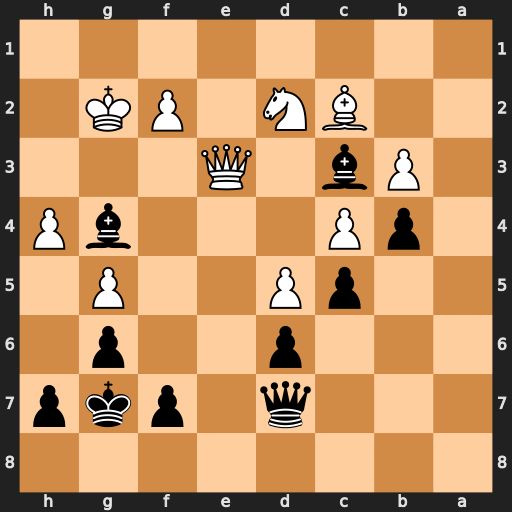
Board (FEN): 8/3q1pkp/3p2p1/2pP2P1/1pP3bP/1Pb1Q3/2BN1PK1/8
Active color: b
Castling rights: -
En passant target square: -
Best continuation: Bxd2 Qxd2 Bh3+ Kh2 Qg4